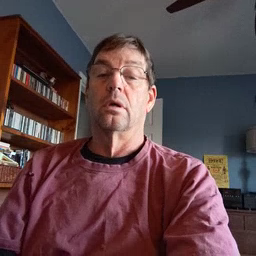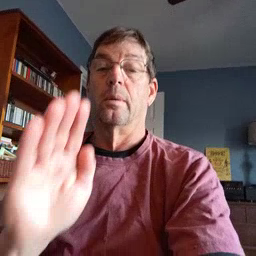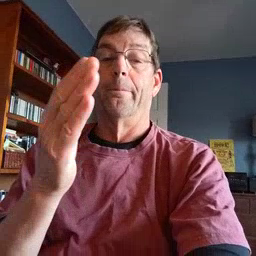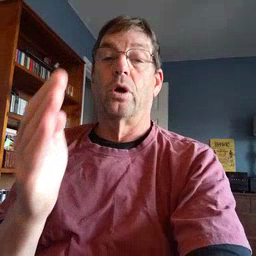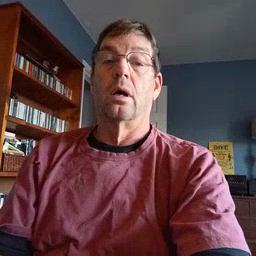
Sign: book